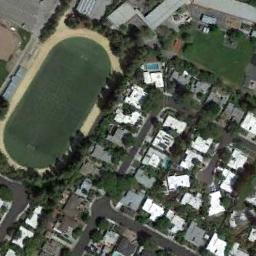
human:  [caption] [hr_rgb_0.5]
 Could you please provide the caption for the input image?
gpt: The ground track field is next to lots of houses arranged neatly .

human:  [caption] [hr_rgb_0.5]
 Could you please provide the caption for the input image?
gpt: A track and field is built in the middle of a residential area, Surrounded by a lot of vegetation .

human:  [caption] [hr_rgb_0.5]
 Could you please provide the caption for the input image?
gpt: There are many buildings next to the ground track field .

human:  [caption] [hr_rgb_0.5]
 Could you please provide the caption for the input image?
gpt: There is a track field in the lower left corner .

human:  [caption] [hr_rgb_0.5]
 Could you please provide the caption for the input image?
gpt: There are many white buildings beside the ground track field with a yellow track .